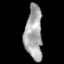
Tissue: lung
Cell type: T cells
Senescence score: 0.2194
Nuclear area (px): 915
Mean DAPI intensity: 165.131